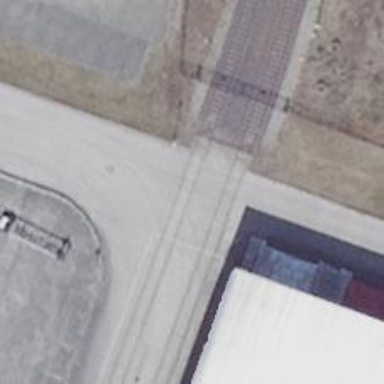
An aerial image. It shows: Level crossing along the railway.